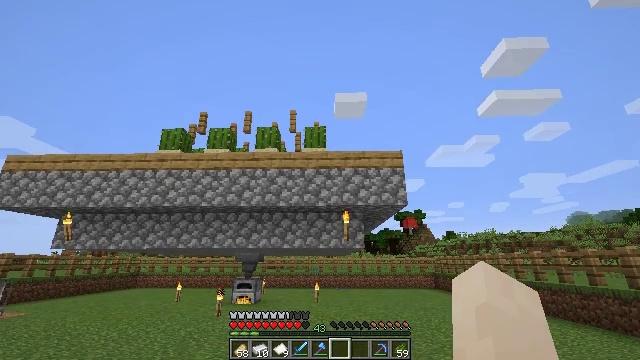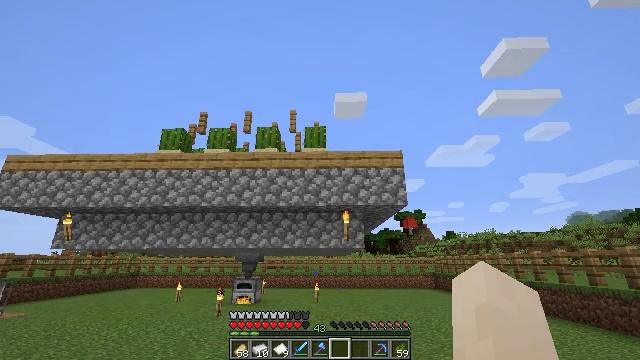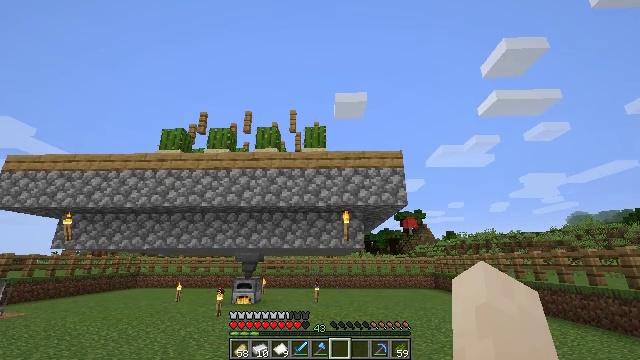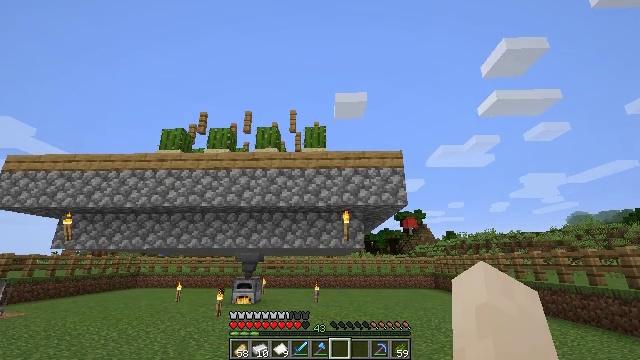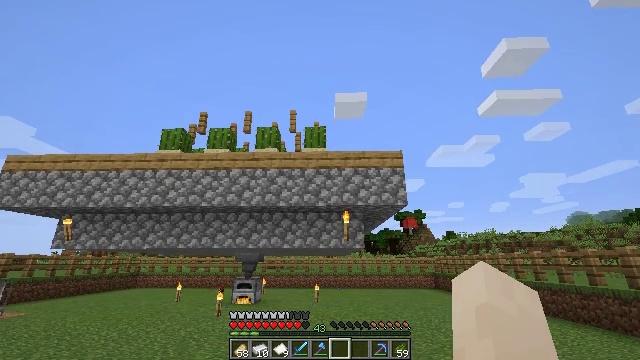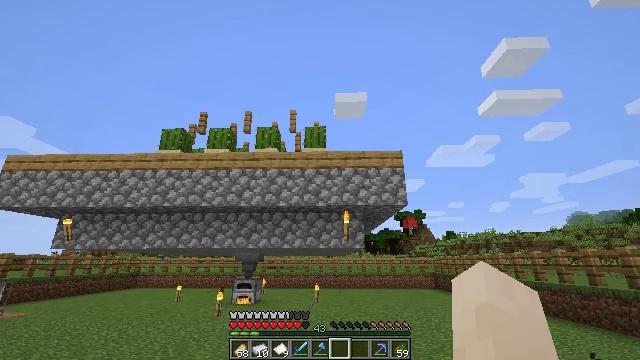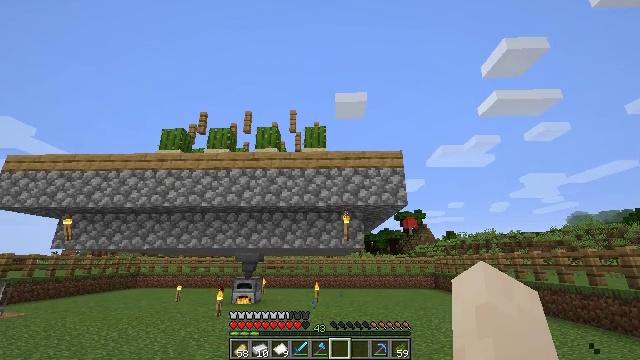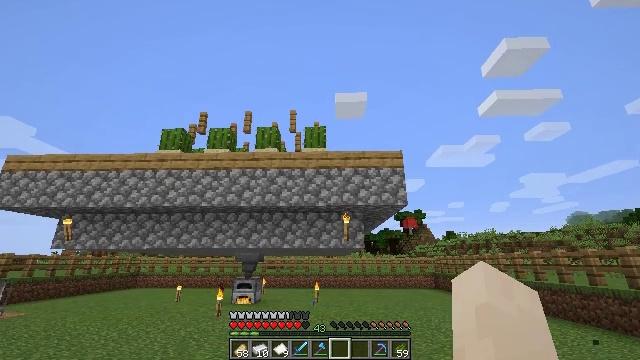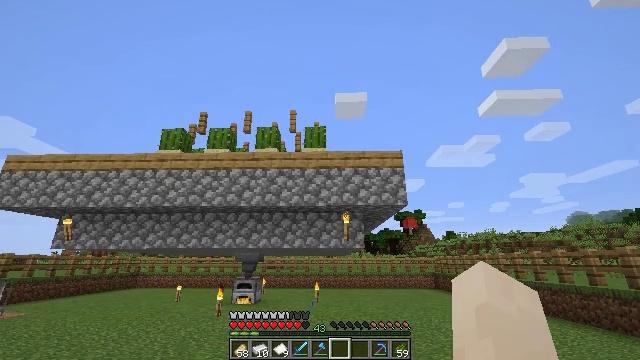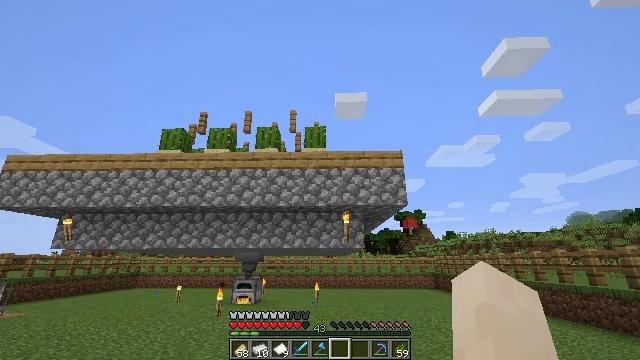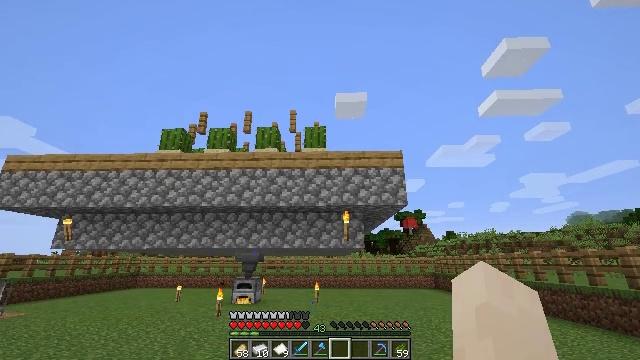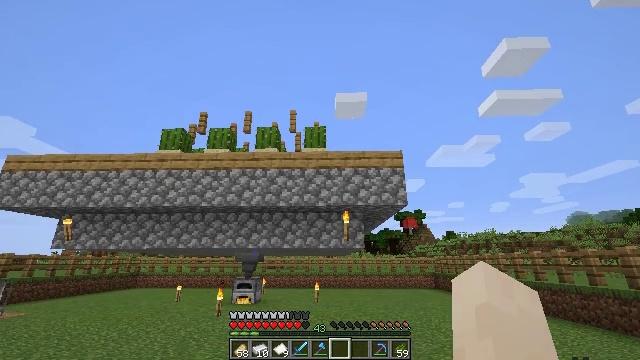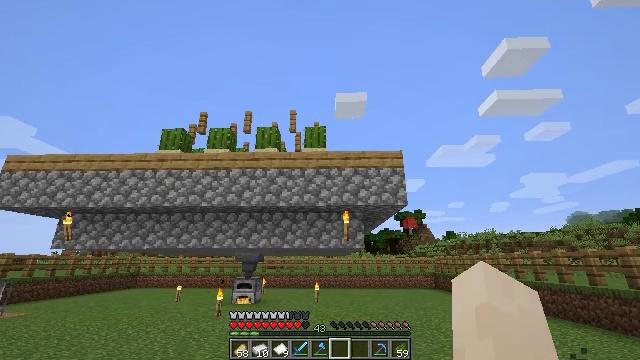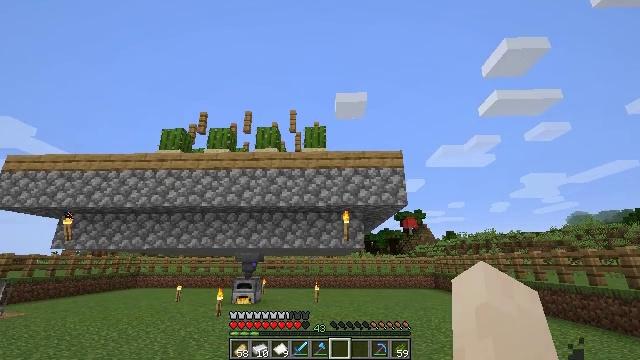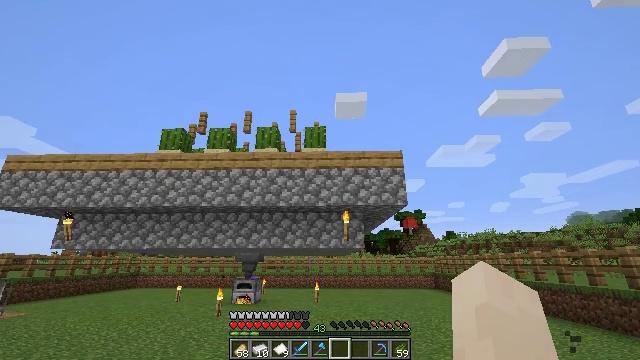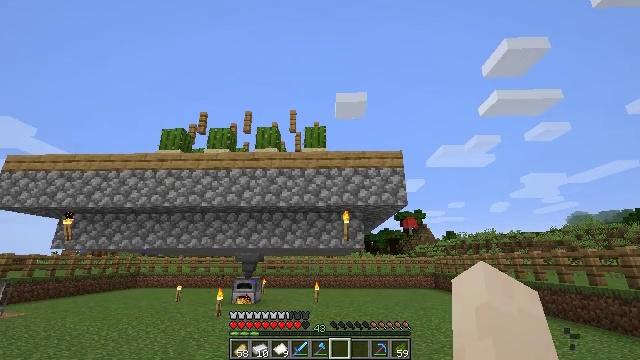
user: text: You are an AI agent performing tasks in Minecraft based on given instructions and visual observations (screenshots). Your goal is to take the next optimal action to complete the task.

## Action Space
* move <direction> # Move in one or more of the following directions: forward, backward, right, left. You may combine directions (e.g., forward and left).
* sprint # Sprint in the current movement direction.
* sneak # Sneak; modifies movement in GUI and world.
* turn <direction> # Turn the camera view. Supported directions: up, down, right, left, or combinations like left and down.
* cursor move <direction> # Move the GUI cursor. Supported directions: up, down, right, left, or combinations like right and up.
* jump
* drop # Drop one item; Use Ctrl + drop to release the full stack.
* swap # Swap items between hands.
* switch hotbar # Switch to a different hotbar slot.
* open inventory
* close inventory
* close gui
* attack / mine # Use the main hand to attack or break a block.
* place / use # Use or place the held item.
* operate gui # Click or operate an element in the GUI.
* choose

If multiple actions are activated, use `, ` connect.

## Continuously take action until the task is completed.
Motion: motion action
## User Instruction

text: Use cactus to craft a green dye.
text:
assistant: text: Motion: no_op
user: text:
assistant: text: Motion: no_op
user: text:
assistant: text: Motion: no_op
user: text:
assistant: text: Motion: no_op
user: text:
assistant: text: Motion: no_op
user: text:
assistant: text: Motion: no_op
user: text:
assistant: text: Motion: no_op
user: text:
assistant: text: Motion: no_op
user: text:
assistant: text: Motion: no_op
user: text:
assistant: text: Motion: no_op
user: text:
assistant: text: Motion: no_op
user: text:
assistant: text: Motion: no_op
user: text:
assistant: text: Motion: no_op
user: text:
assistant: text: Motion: no_op
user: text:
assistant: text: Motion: no_op
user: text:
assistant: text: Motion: no_op
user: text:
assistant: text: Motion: no_op
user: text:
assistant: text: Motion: no_op
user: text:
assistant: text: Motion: no_op
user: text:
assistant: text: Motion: no_op
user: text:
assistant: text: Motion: no_op
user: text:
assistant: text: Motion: no_op
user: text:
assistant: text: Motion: turn left
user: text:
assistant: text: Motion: turn left
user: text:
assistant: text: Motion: turn left
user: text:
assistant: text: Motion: turn left
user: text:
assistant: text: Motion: move forward, turn left
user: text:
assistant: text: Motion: move forward, turn left
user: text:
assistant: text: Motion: move forward, turn left and down
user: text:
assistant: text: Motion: move forward, turn left and down